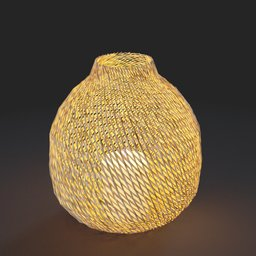
Label: lighting